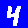
Digit: 4